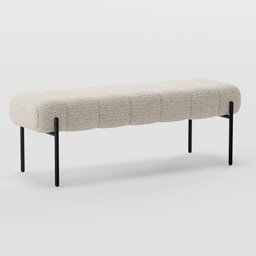
Label: furniture